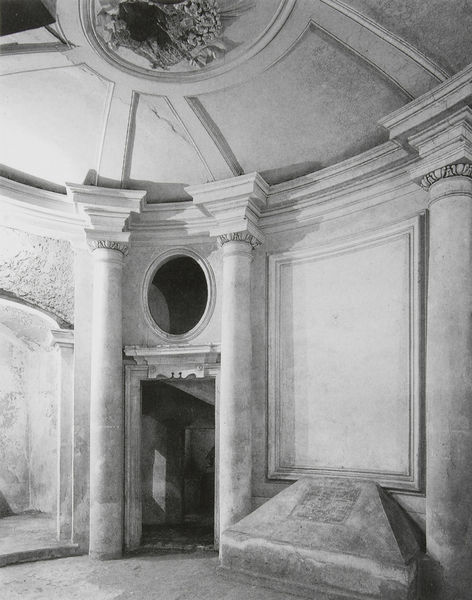
Titel: Kapelle unter dem Hochaltar
Künstler: Francesco Borromini
Standort: Rom
Institution: S. Giovanni dei Fiorentini
Schlagwörter: gemälde, schatten, weiß, fenster, grau, hell, licht, marmor, pfeiler, raum, schwarz, säule, säulen, tür, dach, gebäude, haus, alt, wand, architektur, barock, rahmen, stein, tod, bild, innenraum, feld, kirche, boden, interieur, decke, innen, renaissance, kreis, oval, rund, relief, schrift, italien, leer, modern, verlassen, mauer, massiv, türe, kuppel, treppe, tafel, einfach, detail, symmetrie, leuchter, stuck, aufgang, deutsch, durchgang, stufe, lichteinfall, glatt, tor, halle, foto, fotografie, eingang, gang, nische, gewölbe, kloster, palast, strahlen, schwarzweiss, loch, altar, kapitelle, pantheon, kapitell, photo, fries, portal, wappen, sims, gesims, gruft, pforte, putz, grab, gräber, sturz, grotte, kapelle, schräge, ausgang, tempel, pavillon, deckengemälde, niesche, dorisch, breit, gerahmt, korinthisch, mausoleum, aufnahme, eierstab, bau, grabmal, klassisch, monument, gebälk, riss, bauwerk, lisenen, okulus, rundbau, halbsäulen, toskanisch, sarkophag, grabkammer, toskanische säulen, rotonde, architekturfotografie, säulem, grabkapelle, ochsenauge, architekturfoto, beschädigt, gran, deckengewölbe, verkröpft, türsturz, sarkopharg, kapitäle, nniesche, capitel, säulne, doppelkapitelle